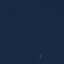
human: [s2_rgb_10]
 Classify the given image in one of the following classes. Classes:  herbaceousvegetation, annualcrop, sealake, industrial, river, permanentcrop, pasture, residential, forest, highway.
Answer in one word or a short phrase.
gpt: SeaLake